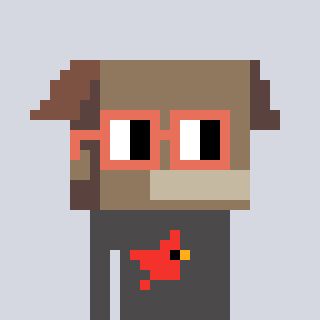
a pixel art character with square orange glasses, a box-shaped head and a grayscale-colored body on a cool background